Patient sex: M
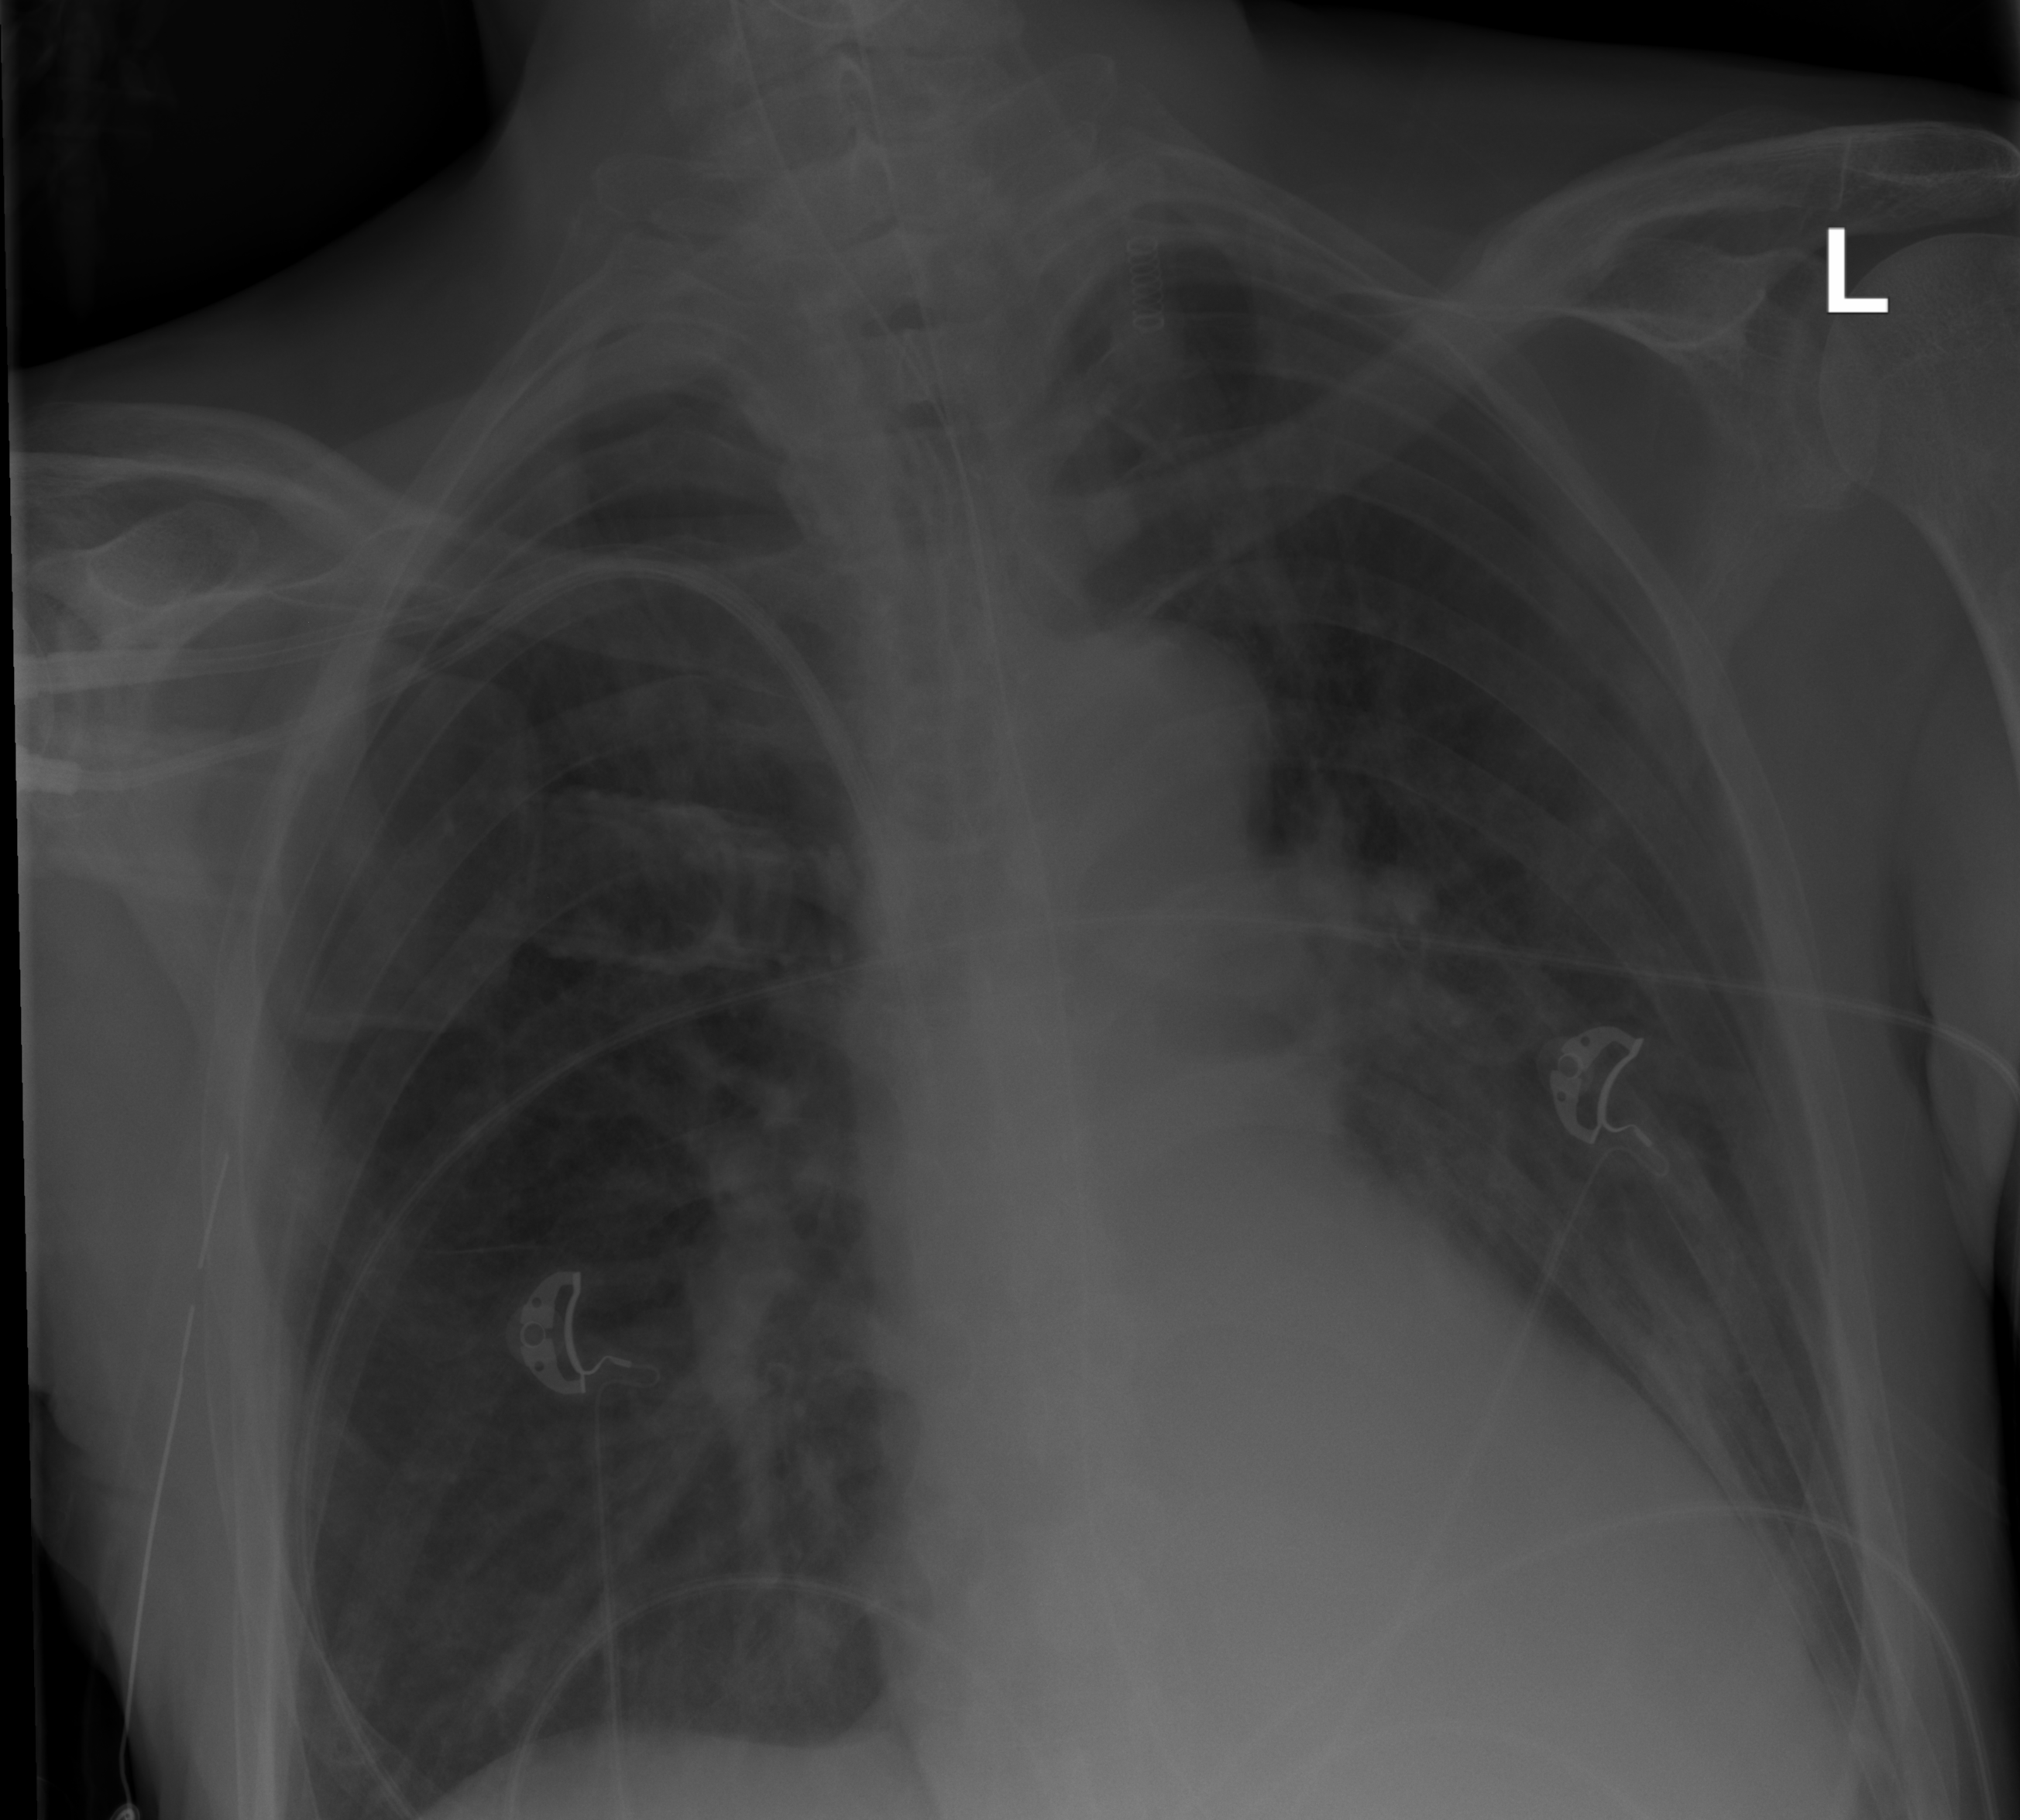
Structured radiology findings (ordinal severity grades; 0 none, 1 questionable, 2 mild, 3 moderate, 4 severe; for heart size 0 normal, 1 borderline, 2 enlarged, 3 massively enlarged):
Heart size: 2
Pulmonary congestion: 0
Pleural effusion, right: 0
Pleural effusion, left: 1
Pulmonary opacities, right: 0
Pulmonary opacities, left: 2
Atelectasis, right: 0
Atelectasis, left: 0